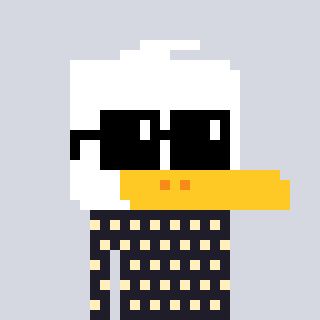
a pixel art character with square black sunglasses, a duck-shaped head and a grayscale-colored body on a cool background